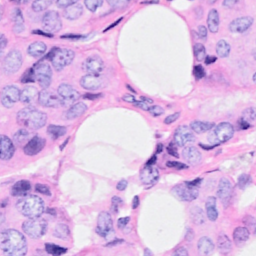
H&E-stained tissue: Breast